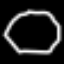
Label: octagon